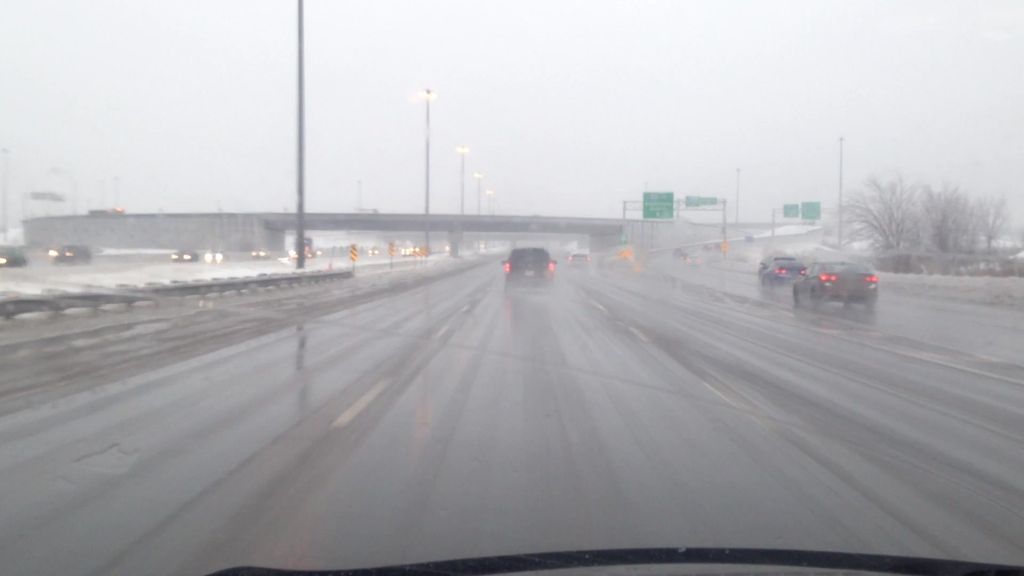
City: montreal